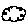
Label: cloud